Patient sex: F
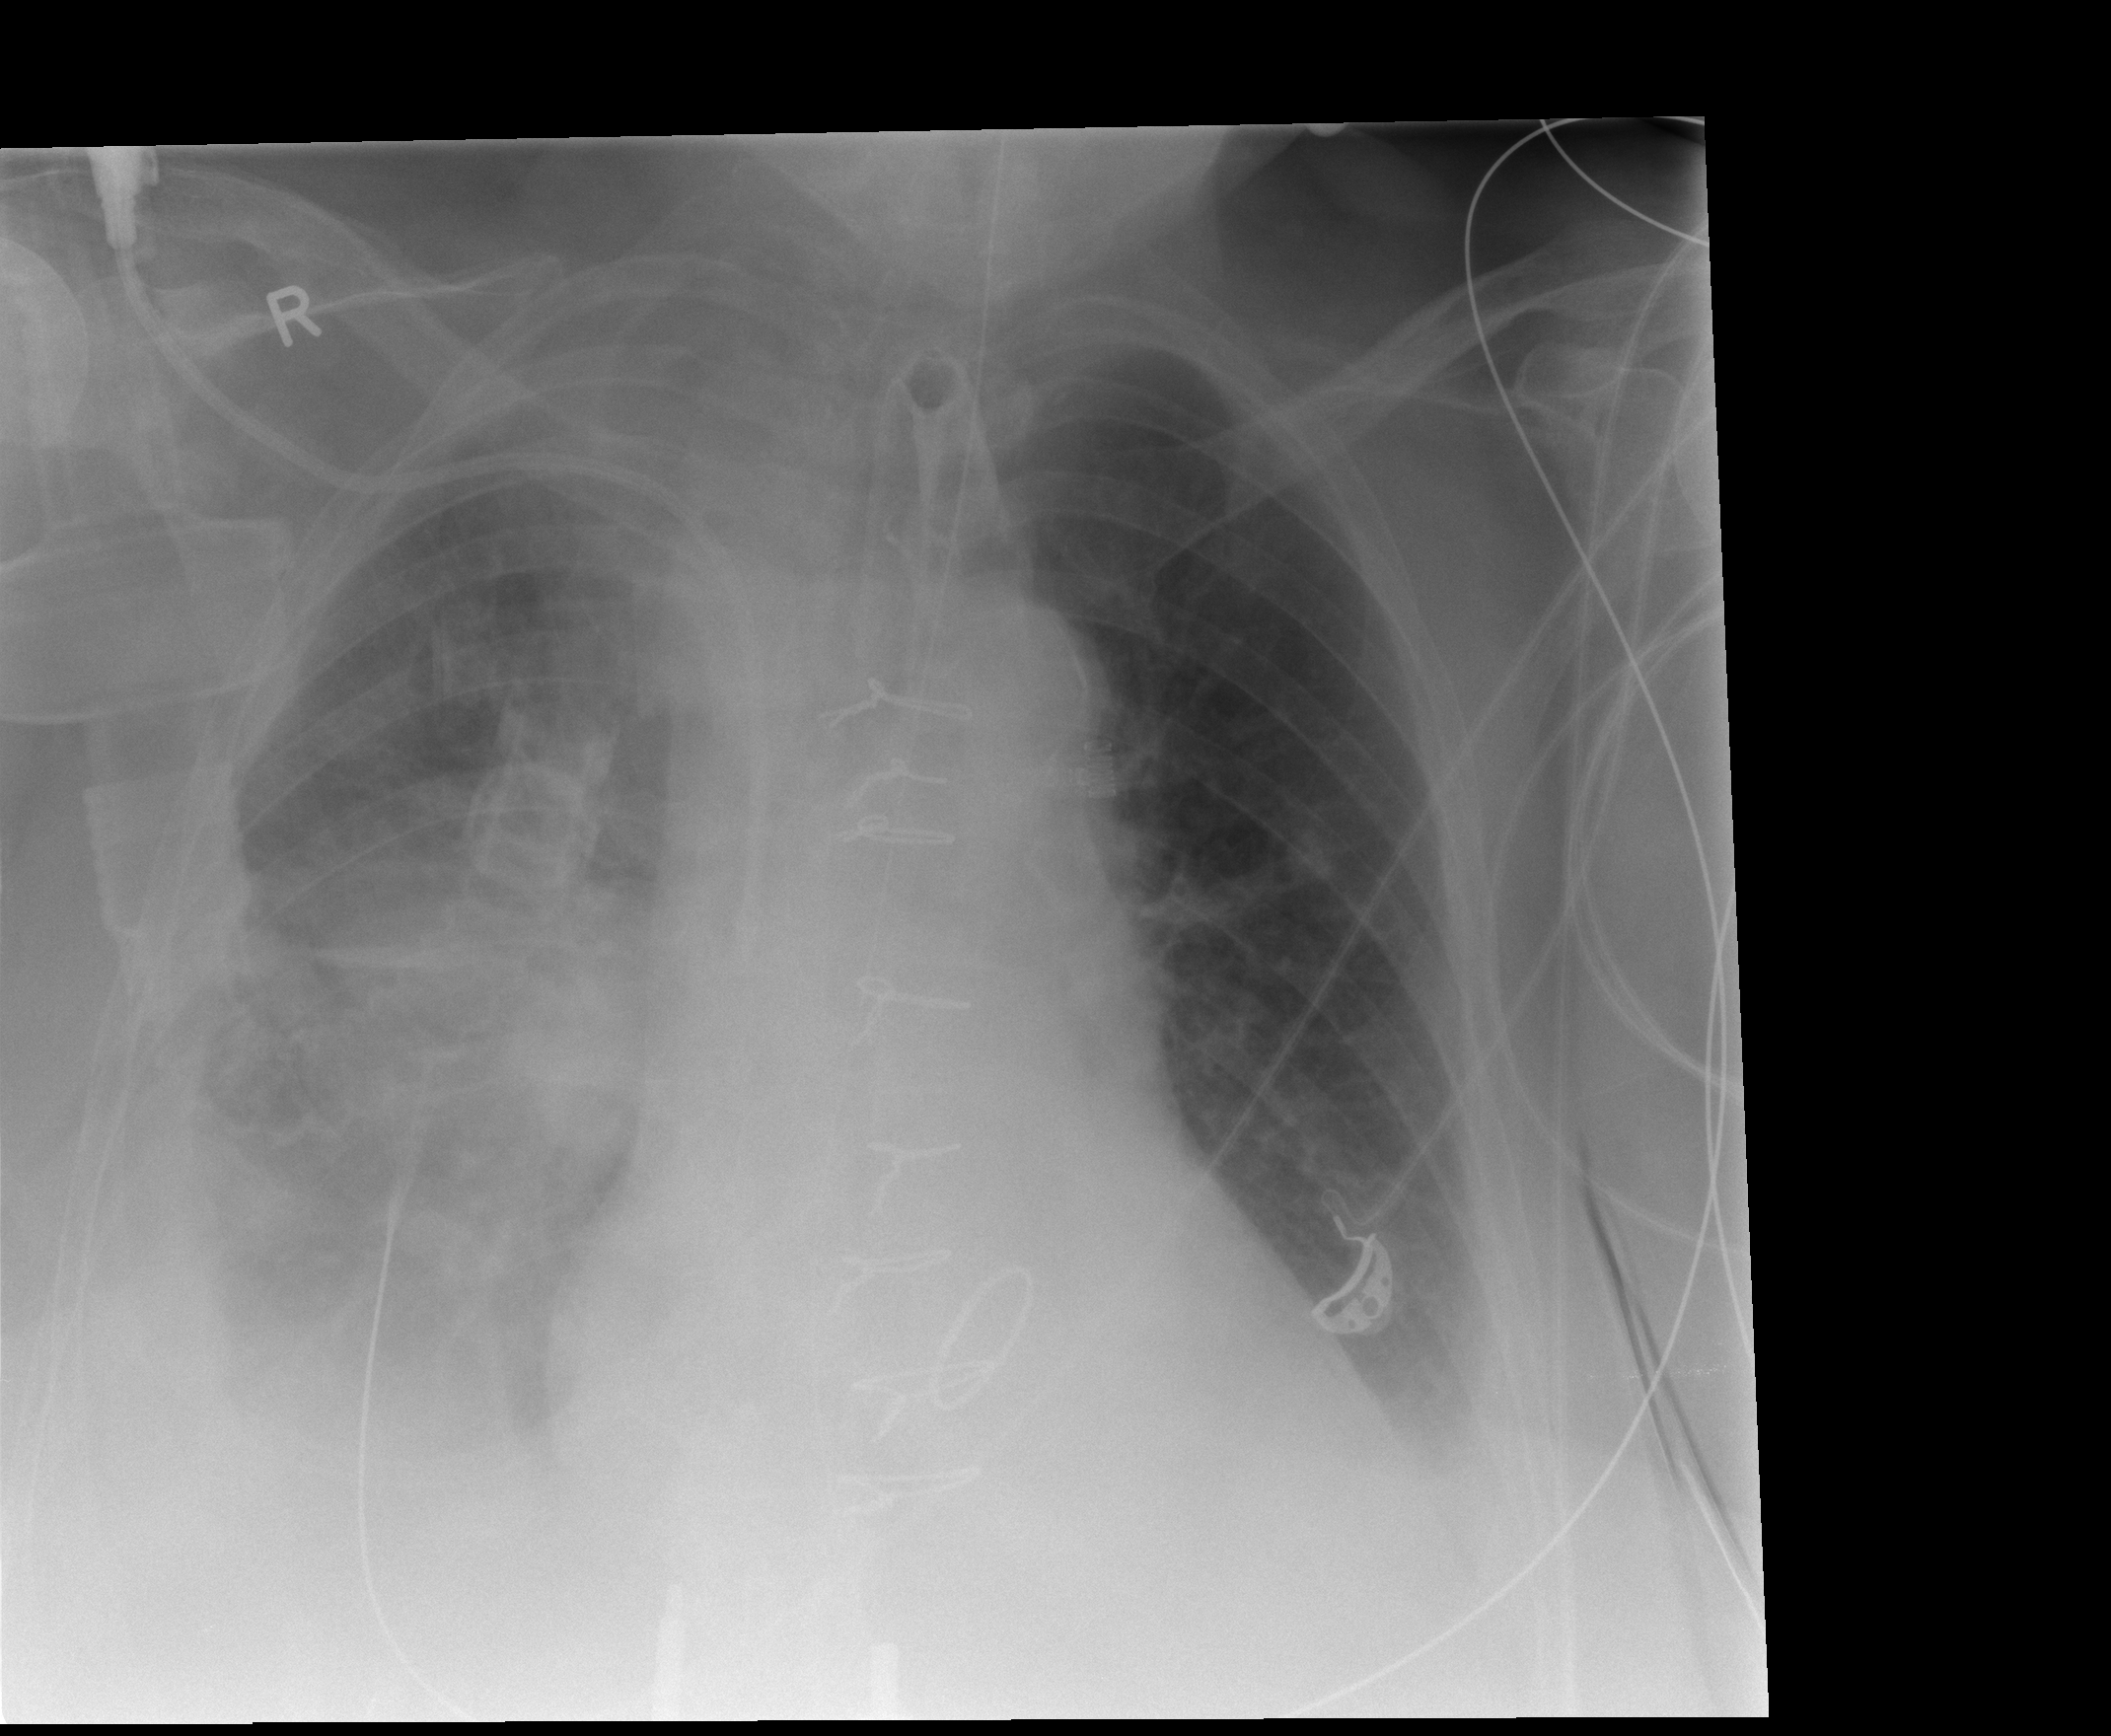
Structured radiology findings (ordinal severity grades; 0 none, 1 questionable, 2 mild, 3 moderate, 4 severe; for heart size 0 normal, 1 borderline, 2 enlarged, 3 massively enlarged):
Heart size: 2
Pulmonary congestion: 0
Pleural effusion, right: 3
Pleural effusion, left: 1
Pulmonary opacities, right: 3
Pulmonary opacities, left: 0
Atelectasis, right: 3
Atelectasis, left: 2